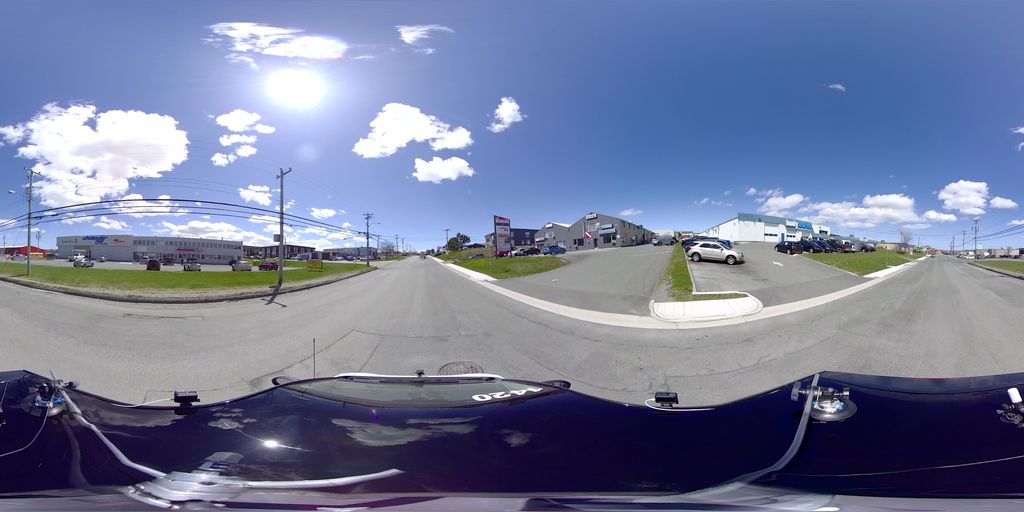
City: st_johns